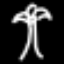
Label: palm tree